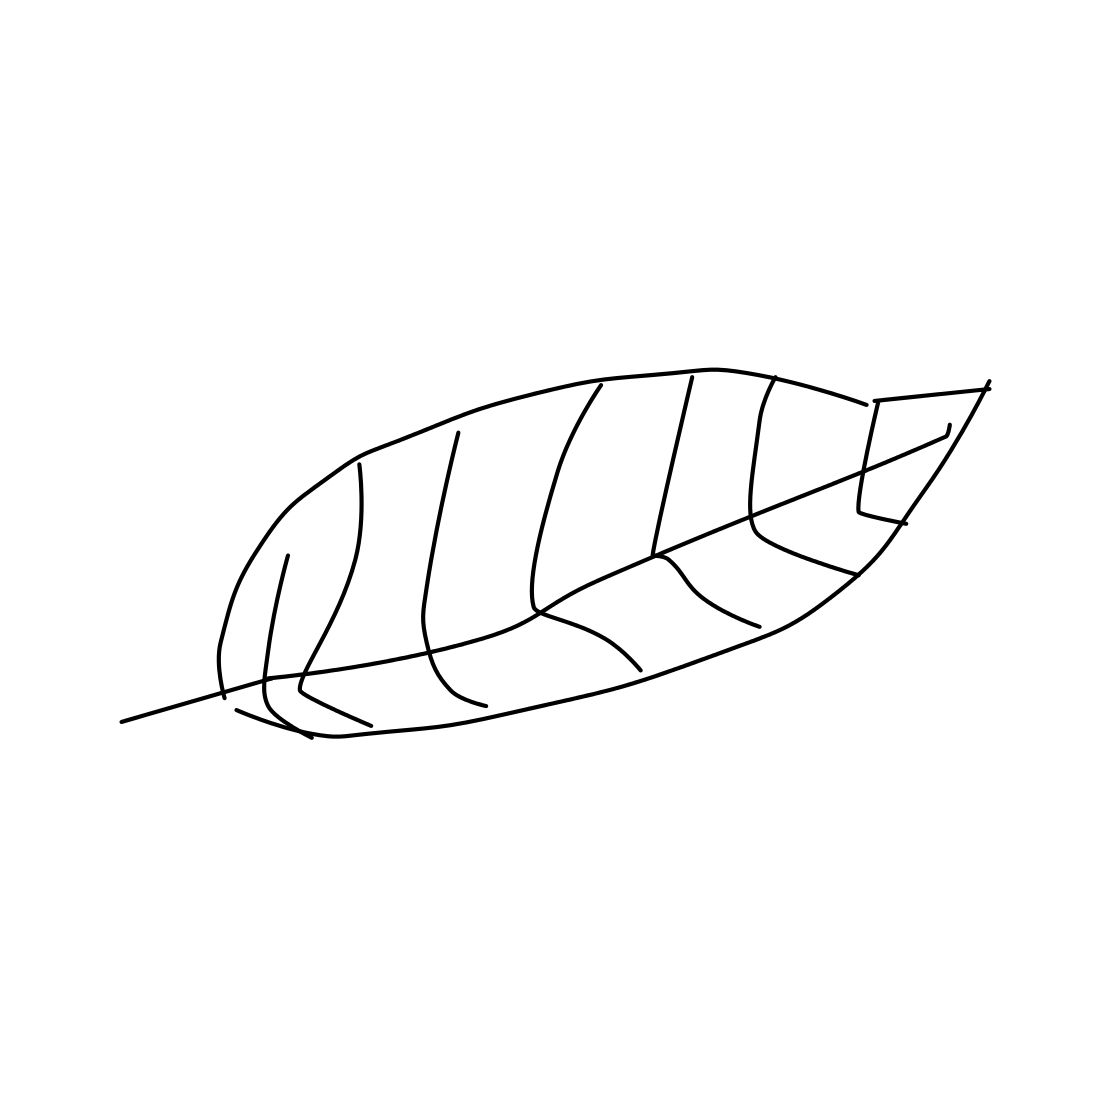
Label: leaf